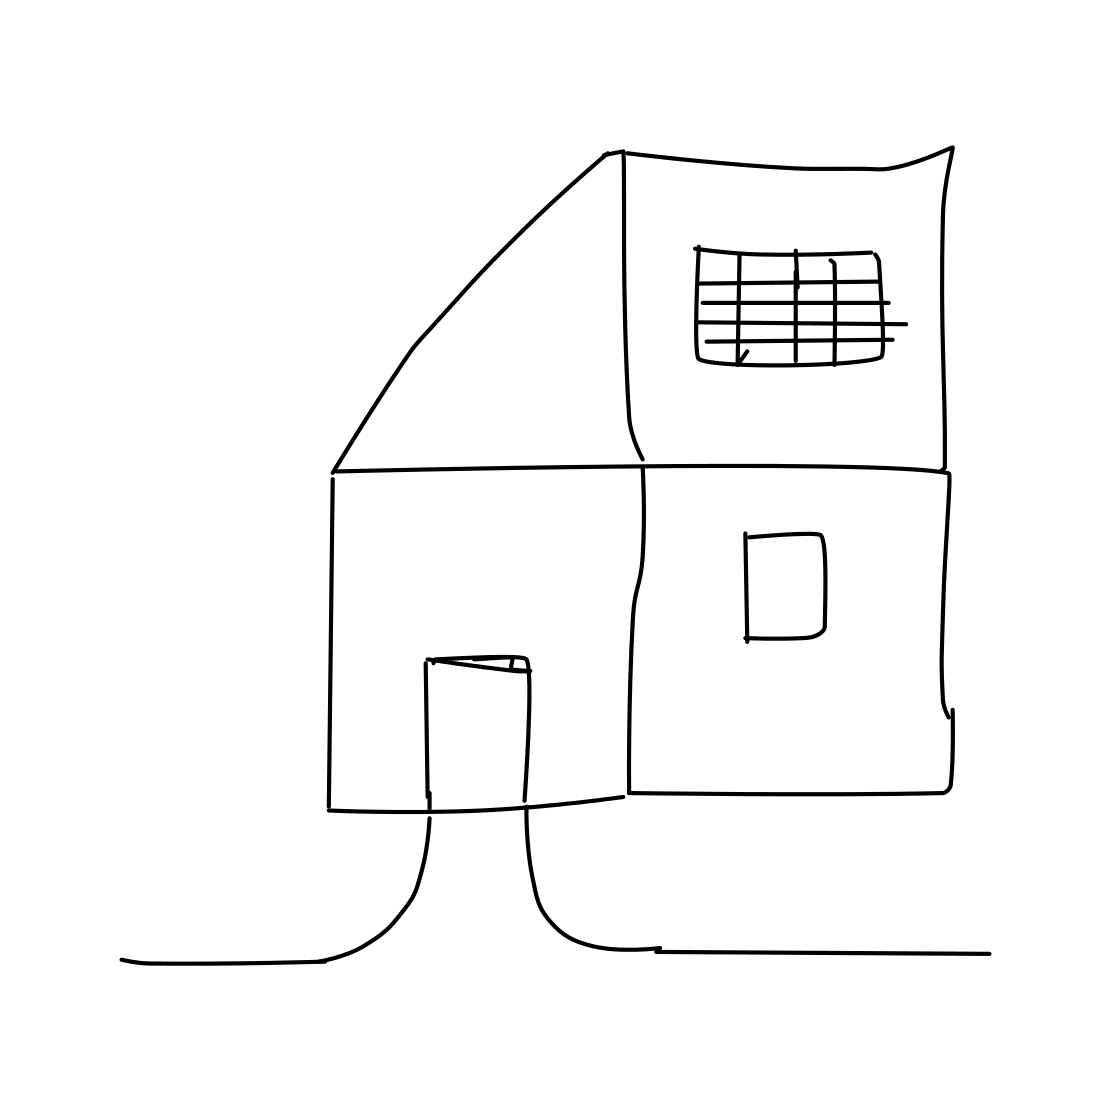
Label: house